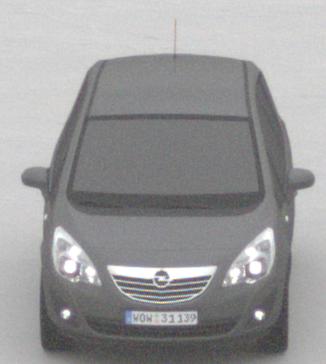
Make: Opel
Model: Meriva 1.4
Detailed model: Meriva (B)
Model produced from: 2010/05
Model produced until: 2013/11
Doors: 5
Color: gray
Road condition: dry road
Daytime: midday
Contrast: low contrast